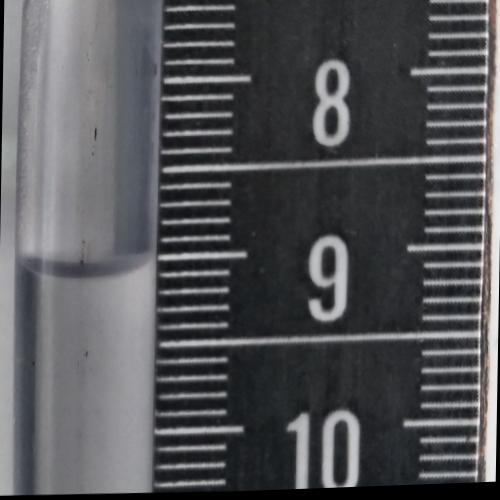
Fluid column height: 9.1 cm